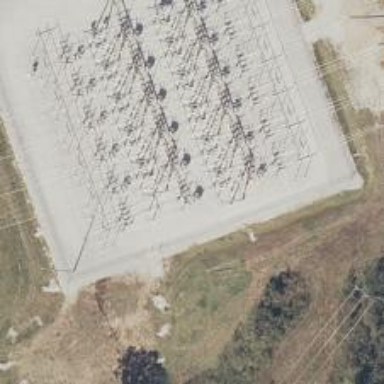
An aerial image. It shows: Switch for power supply.